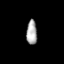
Tissue: lung
Cell type: Fibroblasts
Senescence score: 0.5704
Nuclear area (px): 254
Mean DAPI intensity: 170.421